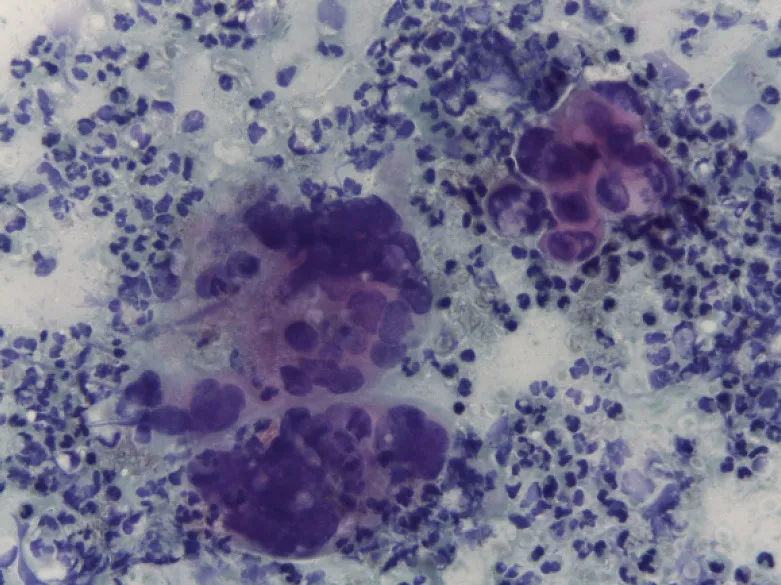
Cervical-vaginal cytology, AC cells with eccentric hyperchromatic nuclei and cytoplasmic vacuolation are observed on an inflammatory background (20x PAP).
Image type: pathology (papanicolaou)